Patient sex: M
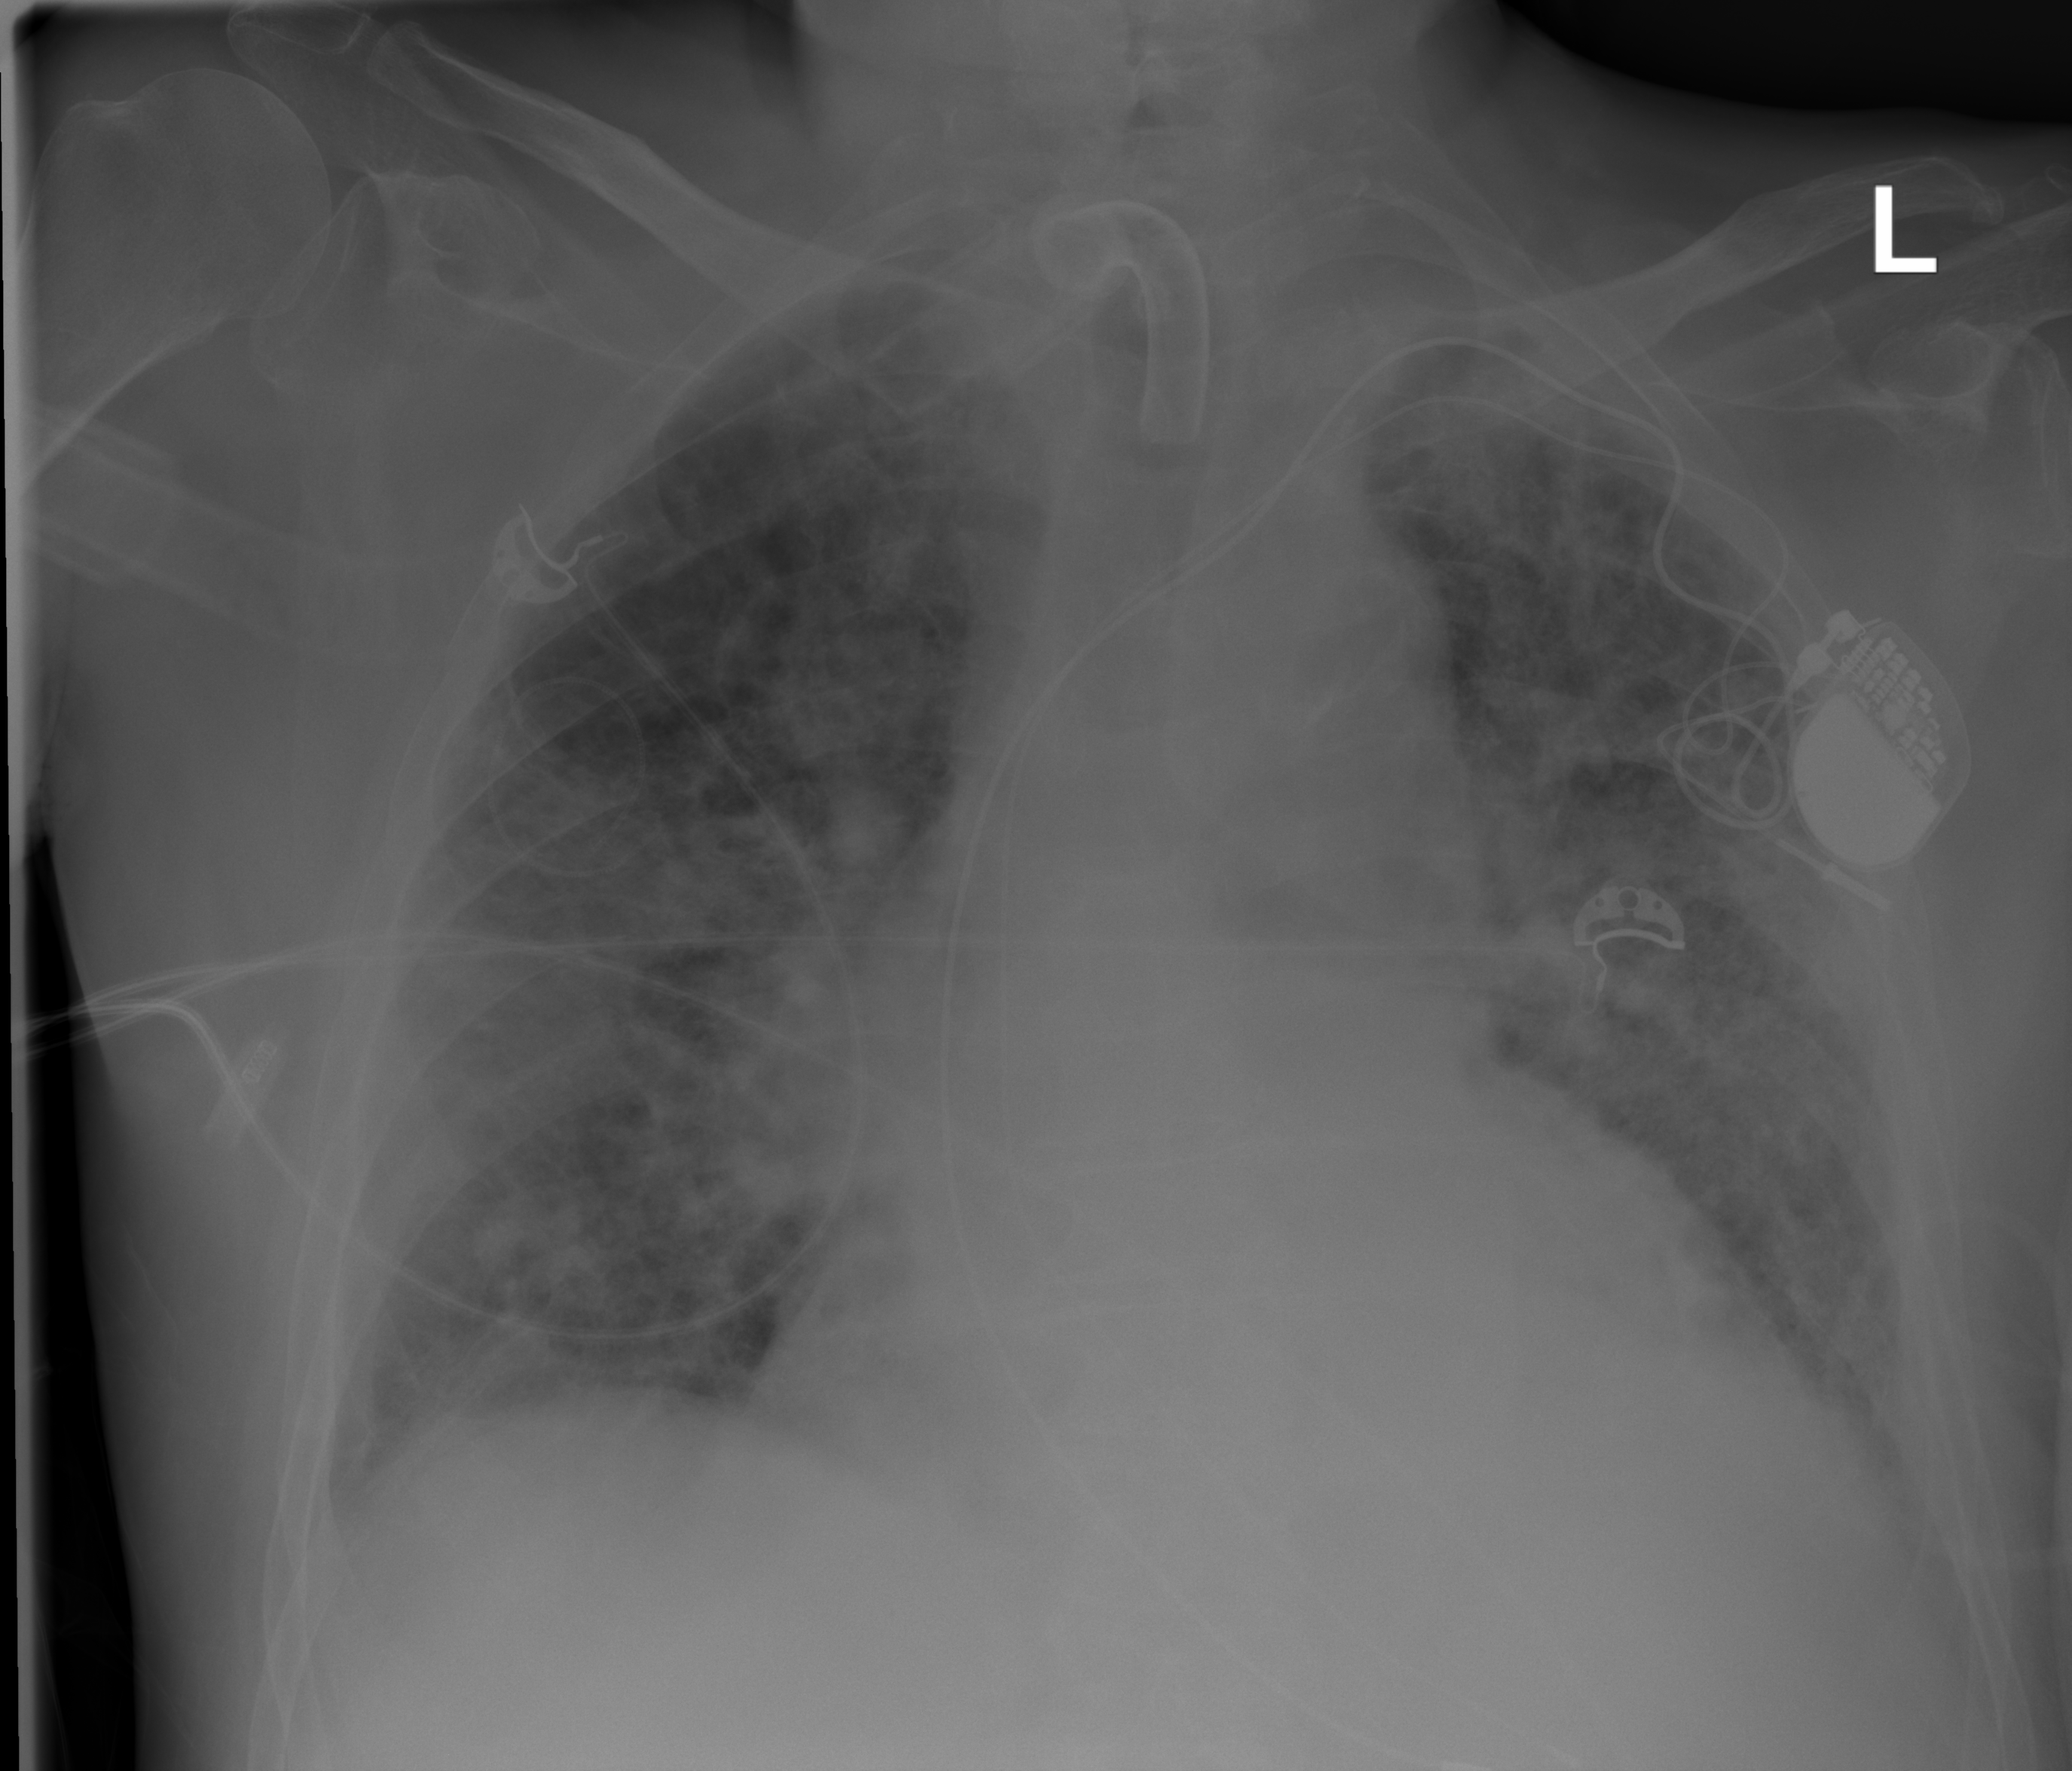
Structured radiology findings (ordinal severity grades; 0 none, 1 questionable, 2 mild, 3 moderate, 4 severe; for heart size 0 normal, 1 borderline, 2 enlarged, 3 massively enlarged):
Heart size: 2
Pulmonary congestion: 3
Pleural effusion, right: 2
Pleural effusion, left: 2
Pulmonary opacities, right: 3
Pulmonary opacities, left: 3
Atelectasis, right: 2
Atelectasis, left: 2